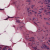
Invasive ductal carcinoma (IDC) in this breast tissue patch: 0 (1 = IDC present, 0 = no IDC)